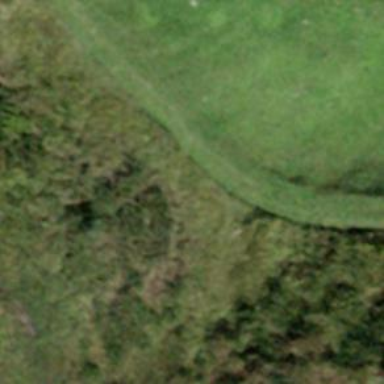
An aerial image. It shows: Grass path.